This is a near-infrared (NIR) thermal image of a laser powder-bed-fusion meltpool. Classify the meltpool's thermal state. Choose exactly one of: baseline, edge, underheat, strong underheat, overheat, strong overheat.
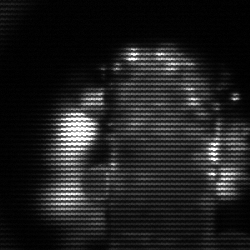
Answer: strong underheat